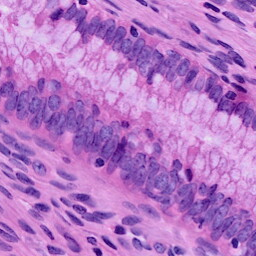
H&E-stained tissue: Cervix